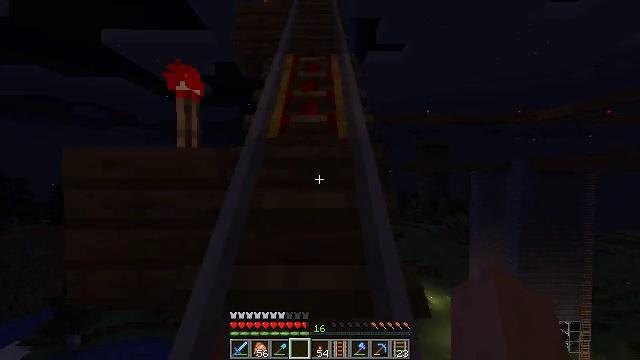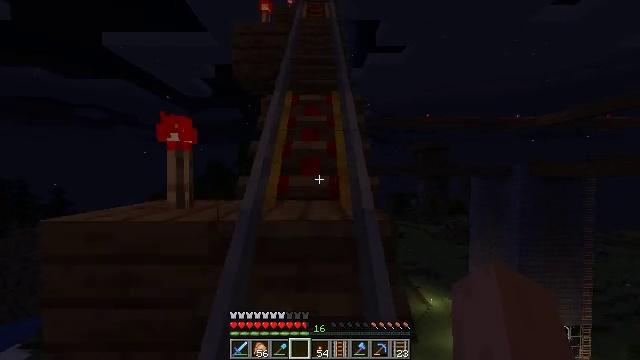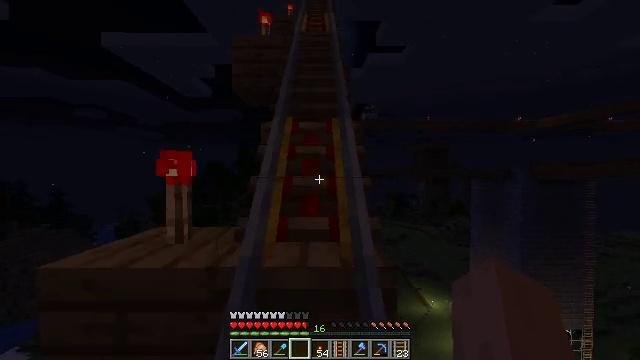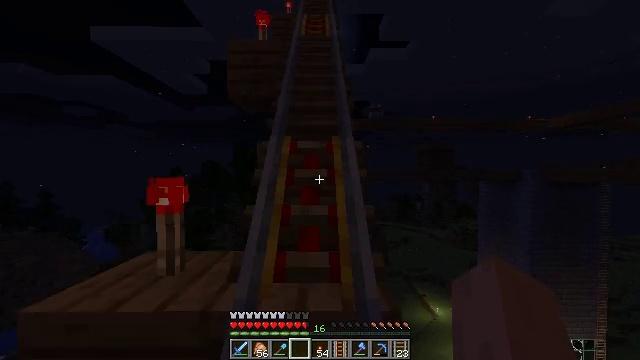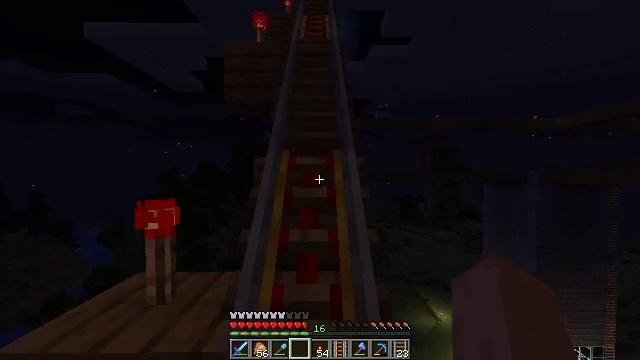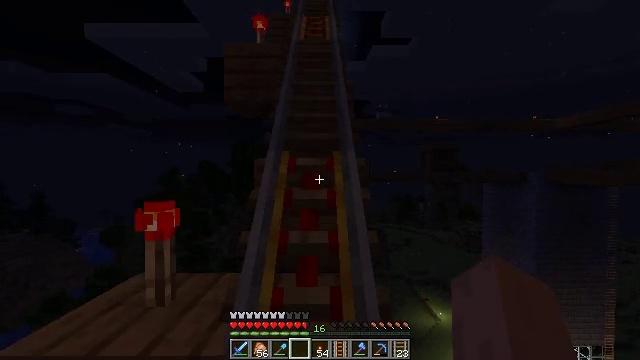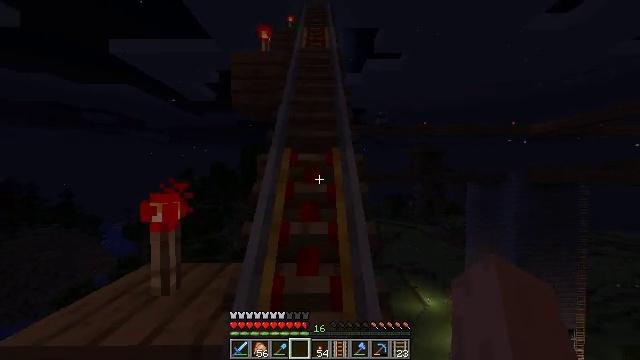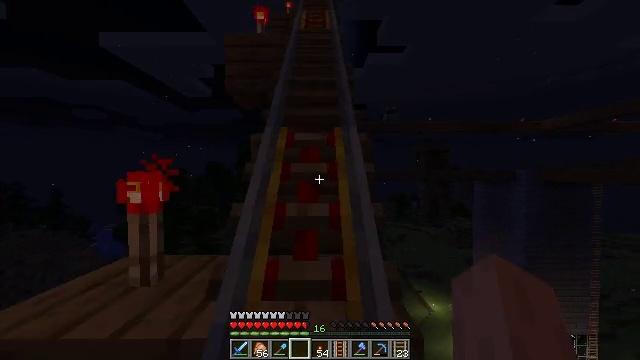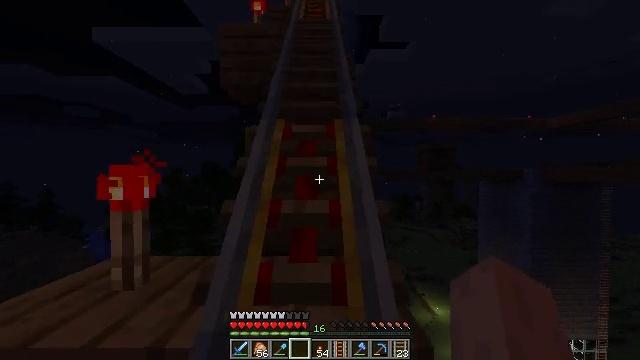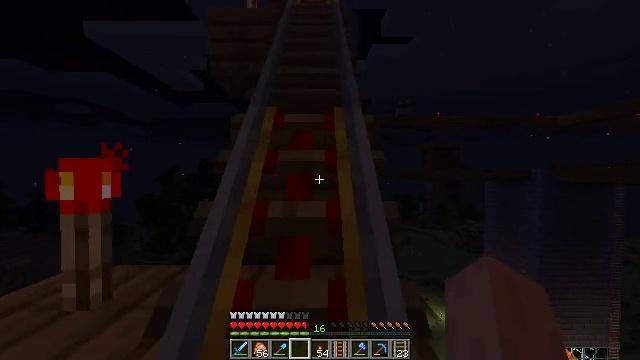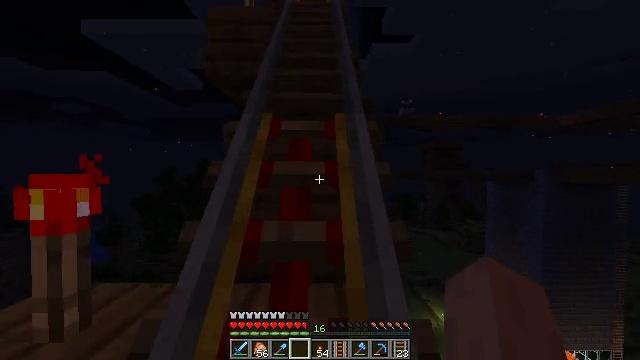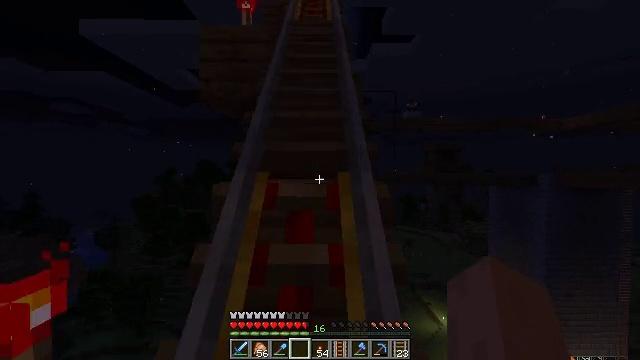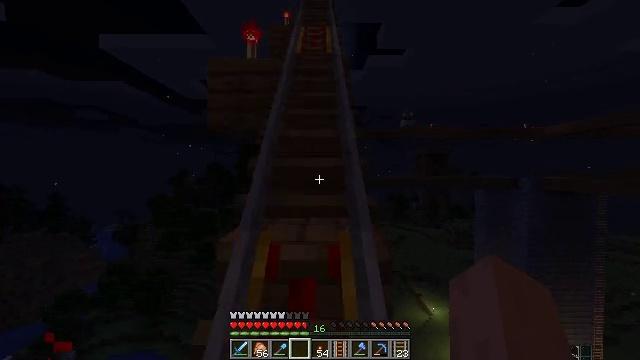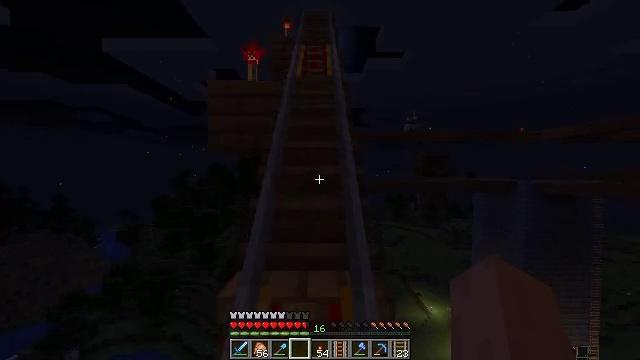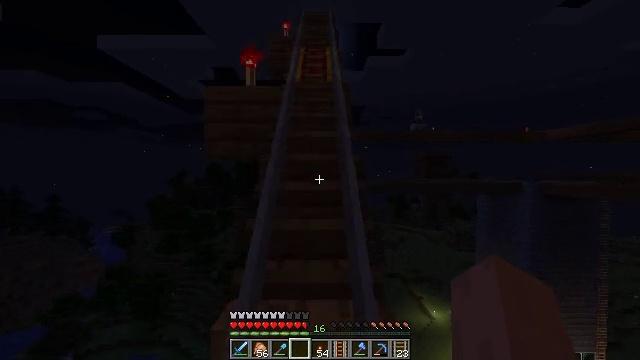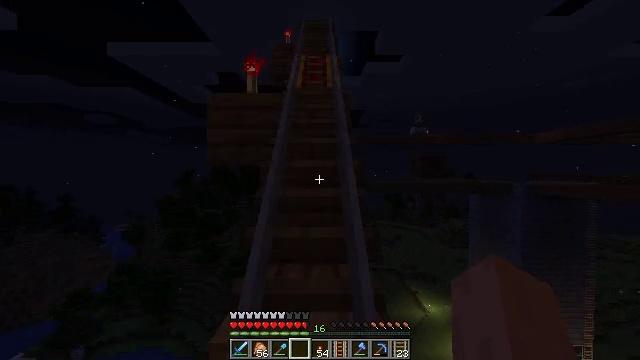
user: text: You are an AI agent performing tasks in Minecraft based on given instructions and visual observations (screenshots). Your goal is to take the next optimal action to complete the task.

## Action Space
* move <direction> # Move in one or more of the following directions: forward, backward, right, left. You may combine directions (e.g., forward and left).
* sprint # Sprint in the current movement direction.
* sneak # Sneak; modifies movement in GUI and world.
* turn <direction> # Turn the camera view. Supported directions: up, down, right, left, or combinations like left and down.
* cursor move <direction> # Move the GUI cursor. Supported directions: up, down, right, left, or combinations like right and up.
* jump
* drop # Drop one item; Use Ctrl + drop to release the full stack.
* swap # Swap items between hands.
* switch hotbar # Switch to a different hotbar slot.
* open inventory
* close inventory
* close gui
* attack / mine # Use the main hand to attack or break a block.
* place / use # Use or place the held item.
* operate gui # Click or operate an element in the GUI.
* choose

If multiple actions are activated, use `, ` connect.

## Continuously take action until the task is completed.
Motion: motion action
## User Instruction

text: Mine the glass to clear the view.
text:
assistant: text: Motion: move forward, sprint, jump
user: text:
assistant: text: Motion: move forward, sprint, jump
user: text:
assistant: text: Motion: move forward, jump
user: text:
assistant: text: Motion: move forward, jump
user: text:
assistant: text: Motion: move forward, jump
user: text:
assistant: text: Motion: move forward, jump
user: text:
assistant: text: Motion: move forward, jump
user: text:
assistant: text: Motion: move forward, jump
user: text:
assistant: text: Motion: move forward, jump
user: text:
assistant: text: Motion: move forward, jump
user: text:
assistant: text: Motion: move forward, sprint, jump
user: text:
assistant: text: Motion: move forward, sprint, jump
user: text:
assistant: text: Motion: move forward, sprint, jump
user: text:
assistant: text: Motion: move forward, jump
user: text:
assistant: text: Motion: move forward, jump
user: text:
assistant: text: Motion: move forward, jump
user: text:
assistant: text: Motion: move forward, jump
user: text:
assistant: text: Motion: move forward, jump
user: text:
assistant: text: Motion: move forward, jump
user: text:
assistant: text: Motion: move forward, jump
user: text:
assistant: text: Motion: move forward, jump
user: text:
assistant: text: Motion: move forward, sprint, jump
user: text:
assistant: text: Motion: move forward, sprint, jump
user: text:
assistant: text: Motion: move forward, sprint, jump
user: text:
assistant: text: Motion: move forward, jump
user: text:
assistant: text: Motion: move forward, jump
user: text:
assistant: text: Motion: move forward, jump
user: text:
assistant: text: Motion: move forward, jump
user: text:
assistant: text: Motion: move forward, jump
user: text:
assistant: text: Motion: move forward, jump